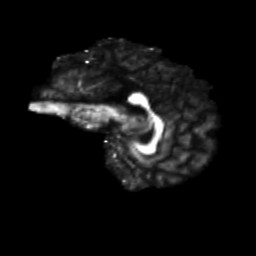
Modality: FA
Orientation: sagittal
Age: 51
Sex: male
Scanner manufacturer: siemens
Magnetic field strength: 3 T
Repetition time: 4.71 s
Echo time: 0.0906 s